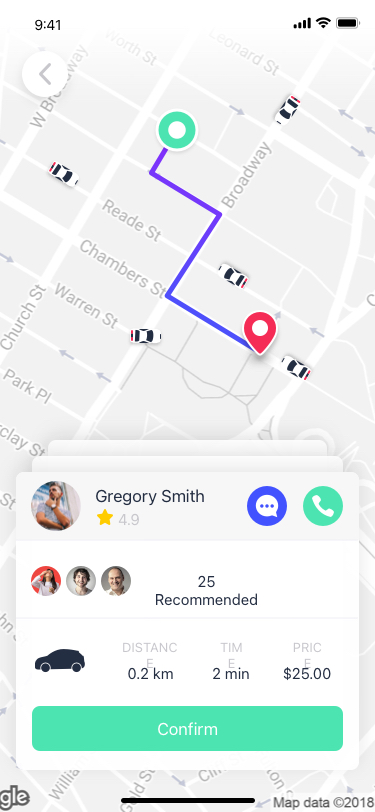
Text in this UI design:
Confirm
Gregory Smith
25 Recommended
Distance
Time
Price
0.2 km
2 min
$25.00
4.9